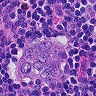
Metastatic tissue present: yes